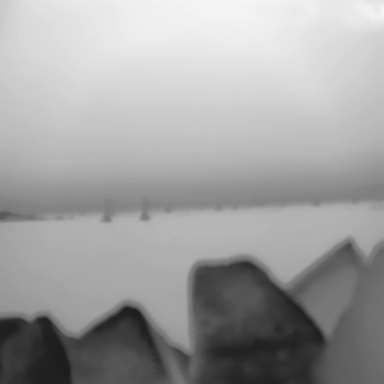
There are two sailboats in the infrared image.